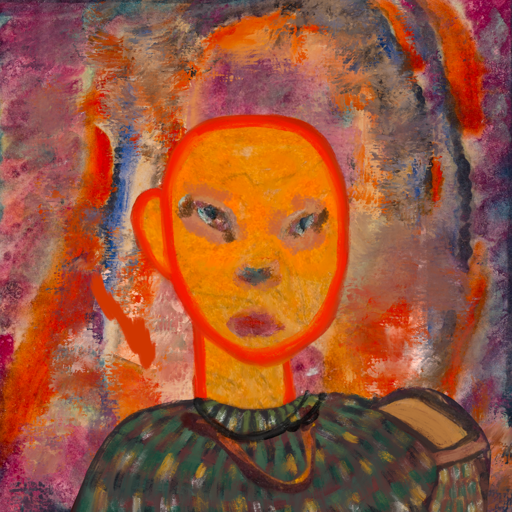
Background: Experience, Head And Neck Front: Sisters, Face Front: Boggyland, Bust: After_Raid, Hair Front: Blank, Head Accessory: Blank, Second Necklace: Comrade, Necklace: Orphan, Baby: Blank